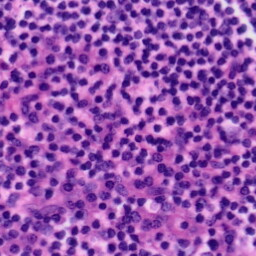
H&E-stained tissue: Tonsil